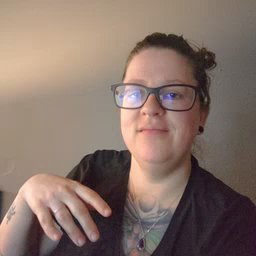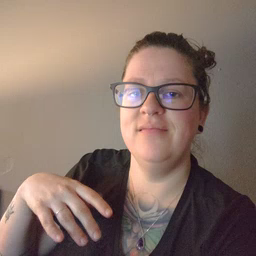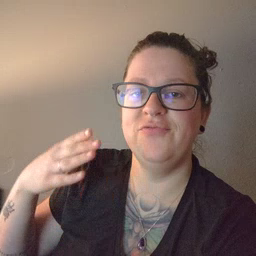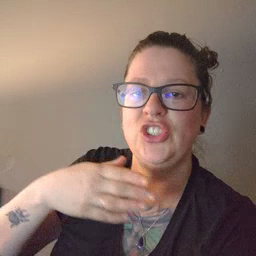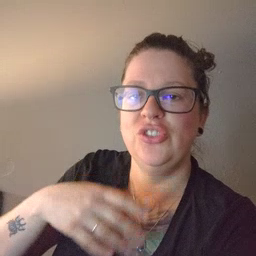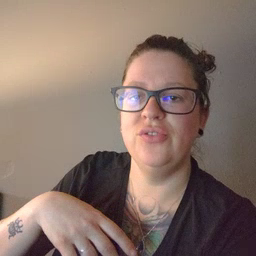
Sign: fish